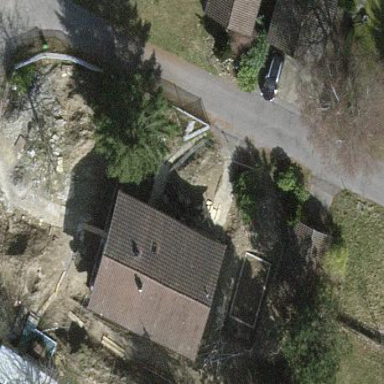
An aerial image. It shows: Simple house.